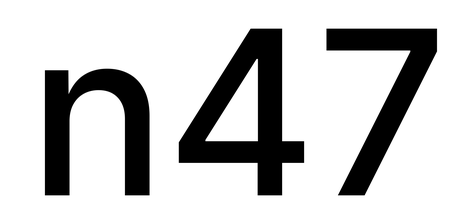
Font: Inter_Medium